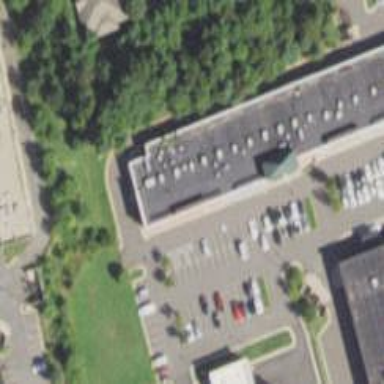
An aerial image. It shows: Convenience shop.